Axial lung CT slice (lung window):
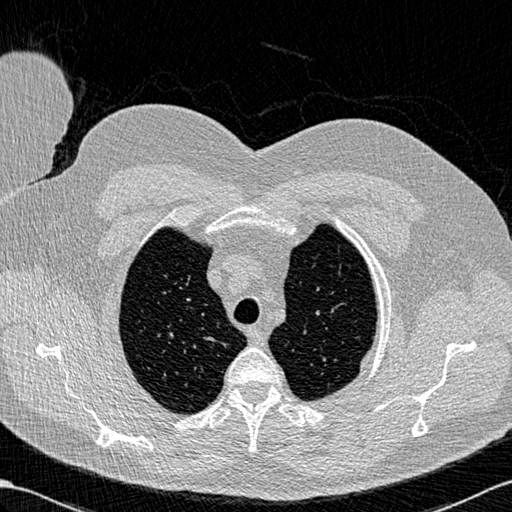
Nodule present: no